Question: I want to retain any rows in excel which only contain "ECGS2A" or "ECGS2B" in column E and "Customer Opt In" in column M but having difficulty with trying different VBA codes.
I need to retain headers on row 4 but when trying to add range other than column E on:
'''
j = Range("E" & Rows.Count).End(xlUp).Row
'''
I get an error or "Run time error '1004': Method of 'Range' of object_Global' failed
'''
' Deleting entire rows with MyTarget
Sub myDeleteRows2()
Const MyTarget = "*ECGS2A*"
Dim Rng As Range, DelCol As New Collection, x
Dim I As Long, j As Long, k As Long
' Calc last row number
j = Range("E" & Rows.Count).End(xlUp).Row
' Collect rows range with MyTarget
For I = 1 To j
If WorksheetFunction.CountIf(Rows(I), MyTarget) = 0 Then 'changed from > 0
k = k + 1
If k = 1 Then
Set Rng = Rows(I)
Else
Set Rng = Union(Rng, Rows(I))
If k >= 100 Then
DelCol.Add Rng
k = 0
End If
End If
End If
Next
If k > 0 Then DelCol.Add Rng
' Turn off screen updating and events
Application.ScreenUpdating = False
Application.EnableEvents = False
' Delete rows with MyTarget
For Each x In DelCol
x.Delete
Next
' Update UsedRange
With ActiveSheet.UsedRange: End With
' Restore screen updating and events
Application.ScreenUpdating = True
Application.EnableEvents = True
End Sub
'''
also tried
'''
Sub DeleteRowsBasedOnMultipleCriteria()
lRow = 13 ' Your last row with the data
Do While lRow >= 1
'1=Column A,6=Column F, 18=Column R
If Cells(lRow, 5) = "ECGS9" _
Or Cells(lRow, 13) = "Customer Opt Out" Then
Rows(lRow).Delete
End If
lRow = lRow - 1
Loop
End Sub
'''
I expect to be left with column E only displaying anything with ECGS2A or ECGS2B and column M as Customer Opt In. If the columns display anything other than those mentioned, I want them deleted.

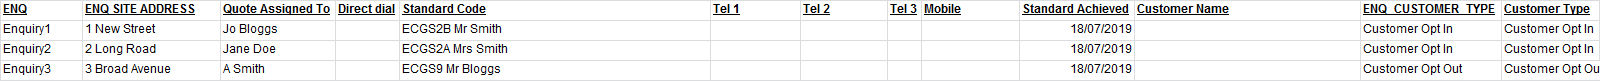
Answer: '''
Sub Macro1()
Dim LRow As Long, i As Long
Application.ScreenUpdating = False
With ThisWorkbook.Worksheets("Sheet1") 'Change to your sheet name
LRow = .Range("E" & .Rows.Count).End(xlUp).Row
For i = LRow To 5 Step -1
If Not ((.Cells(i,5) Like "ECGS2A*" Or .Cells(i,5) Like "ECGS2B*") And .Cells(i, 13) Like "Customer Opt In*") Then
.Rows(i).Delete
End If
Next i
End With
Application.ScreenUpdating = True
End Sub
'''